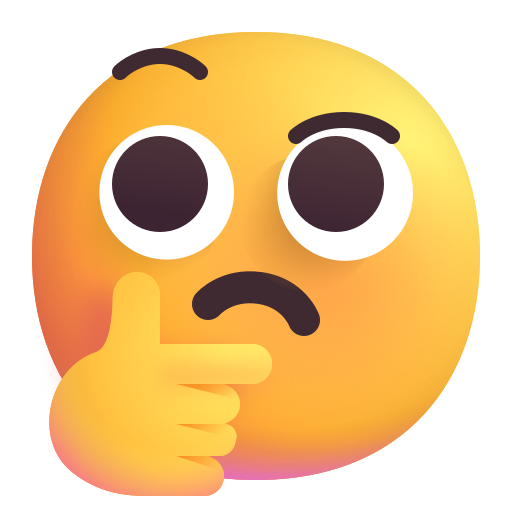
thinking face color